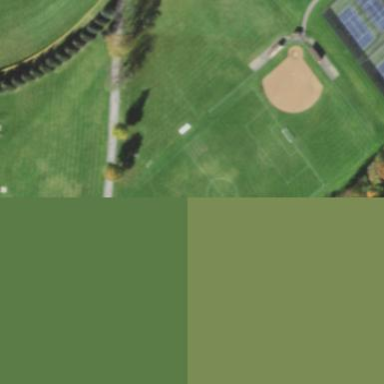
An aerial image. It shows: Baseball pitch for leisure and sports activities.